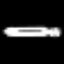
Label: pencil